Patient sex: F
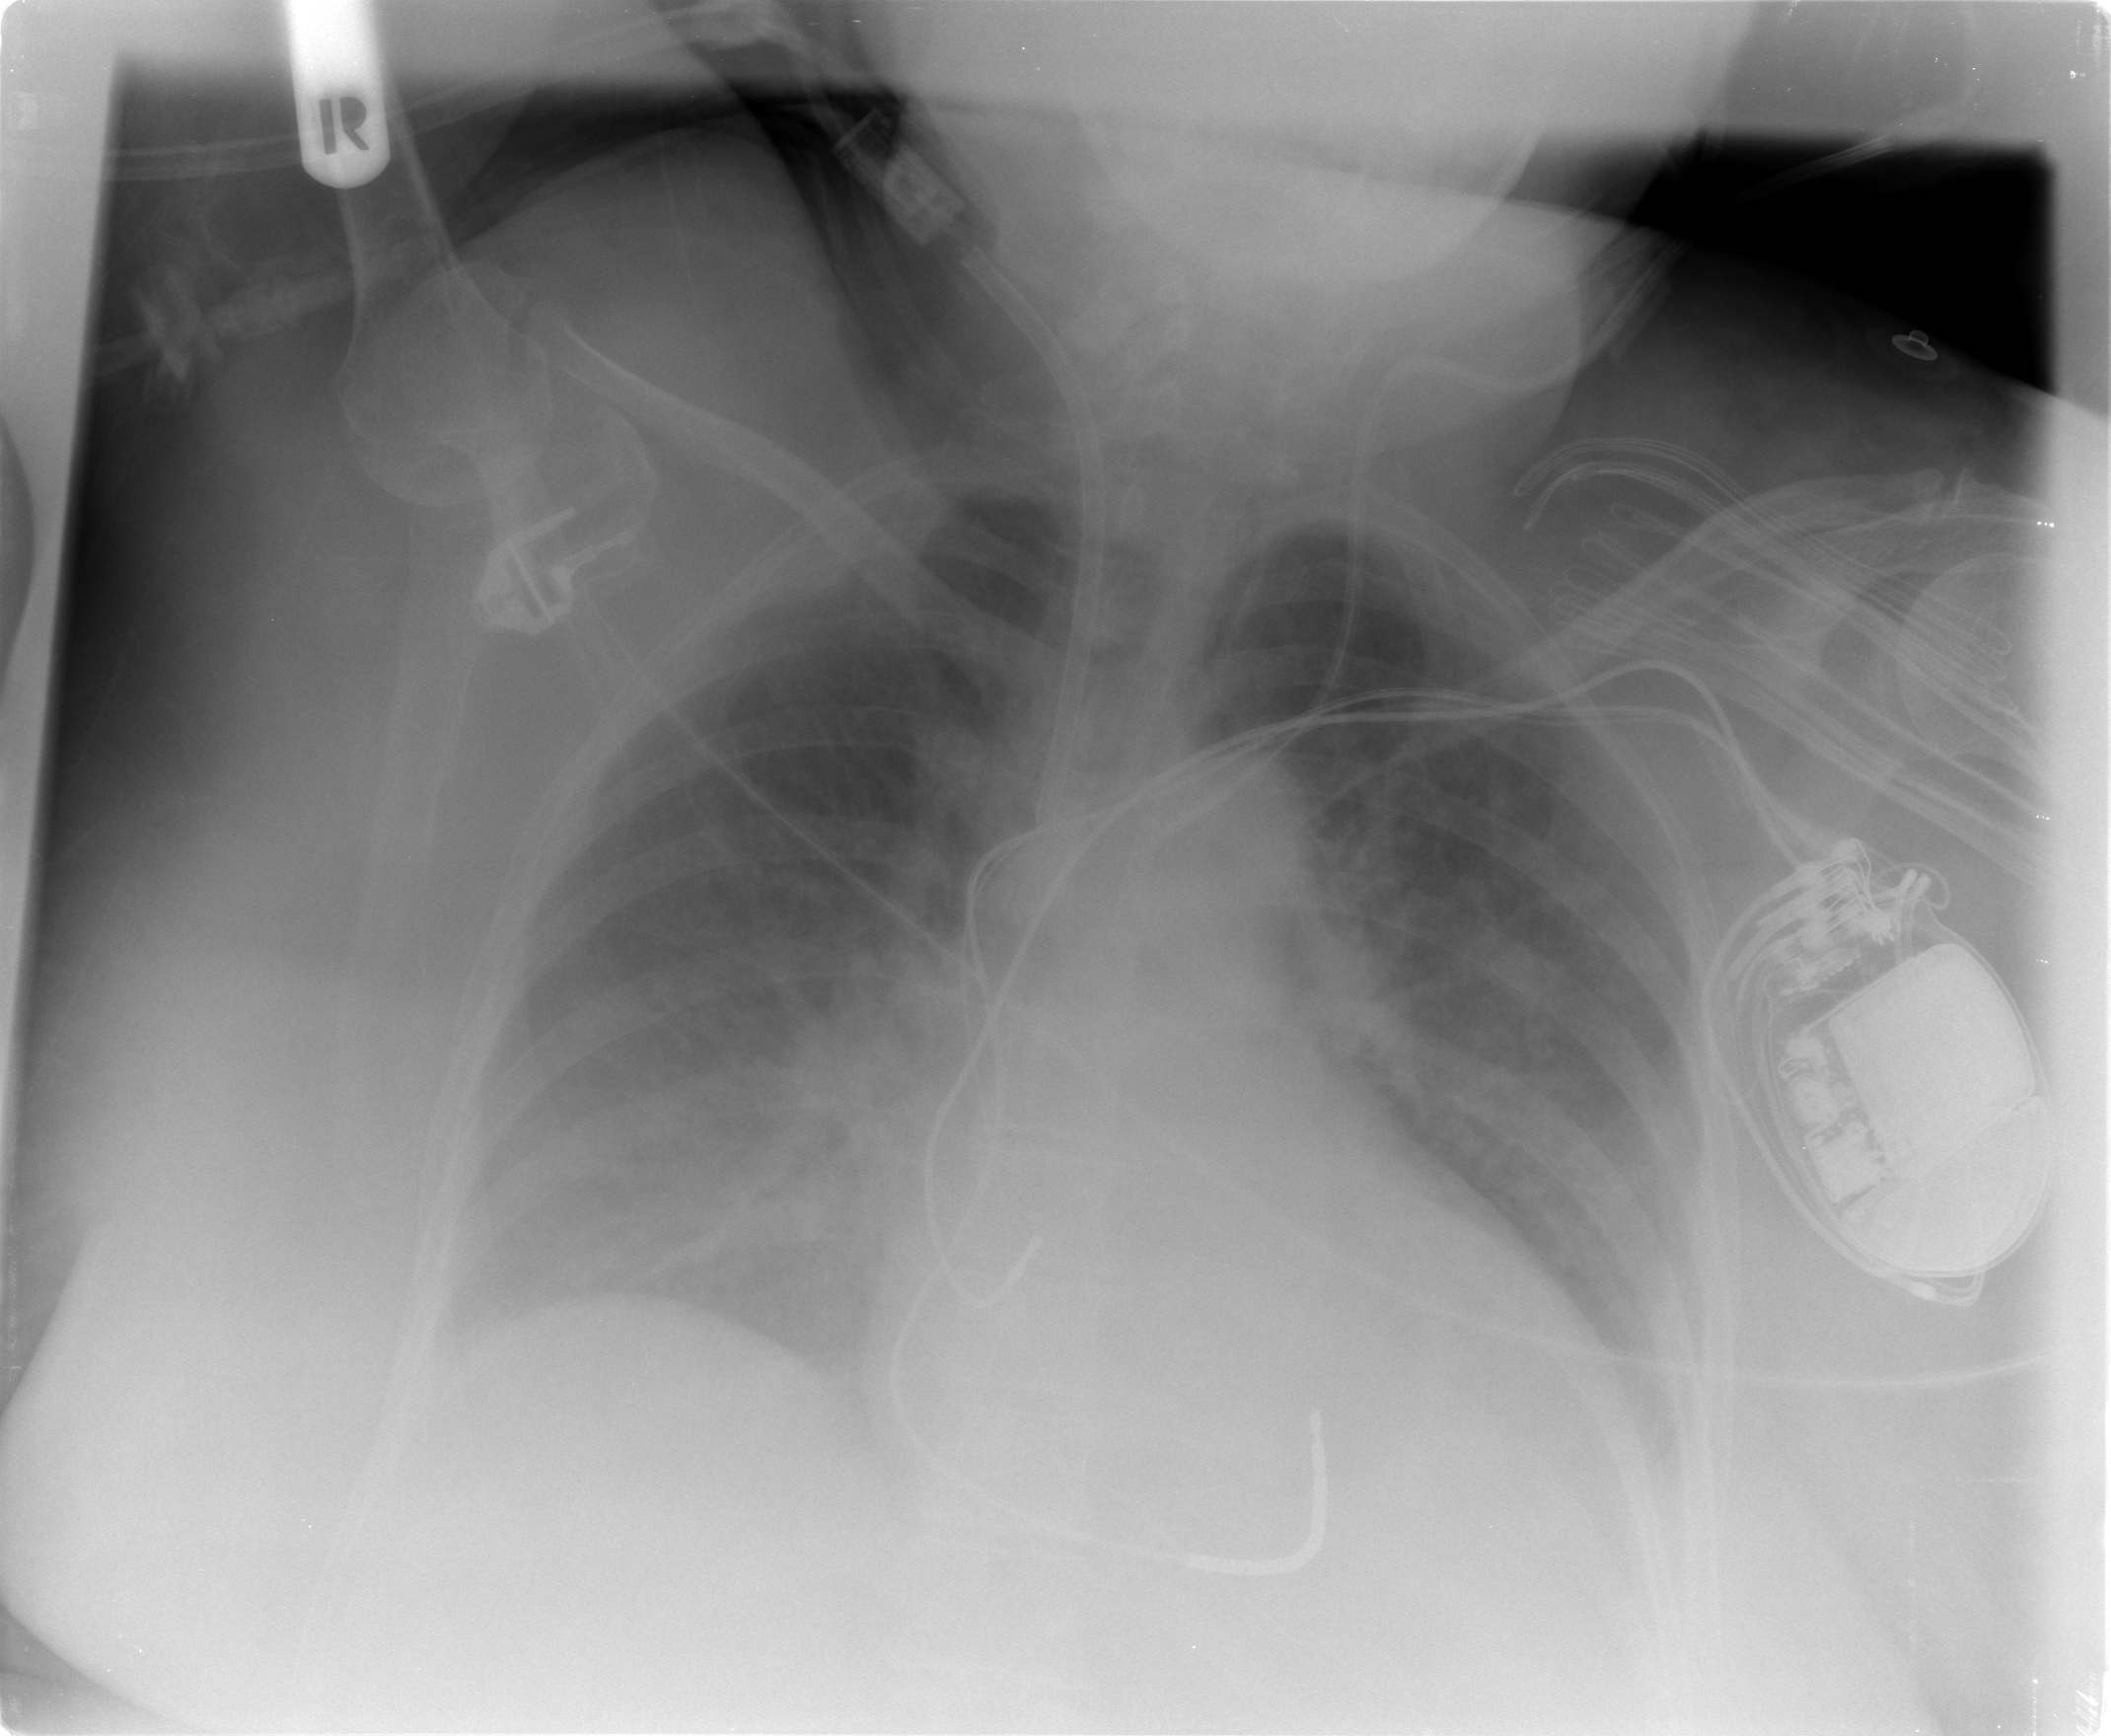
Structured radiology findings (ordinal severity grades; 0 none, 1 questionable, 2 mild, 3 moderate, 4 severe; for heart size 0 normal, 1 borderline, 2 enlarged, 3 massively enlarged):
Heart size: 2
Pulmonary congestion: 3
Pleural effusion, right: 2
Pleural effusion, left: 2
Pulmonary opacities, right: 2
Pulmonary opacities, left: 2
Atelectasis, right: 2
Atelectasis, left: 2